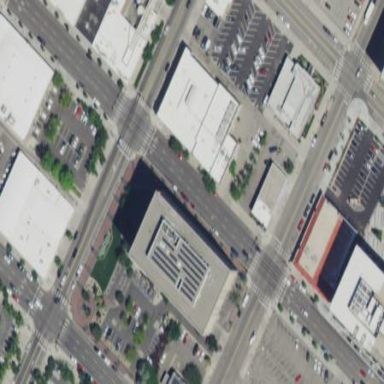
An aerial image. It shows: Office building.